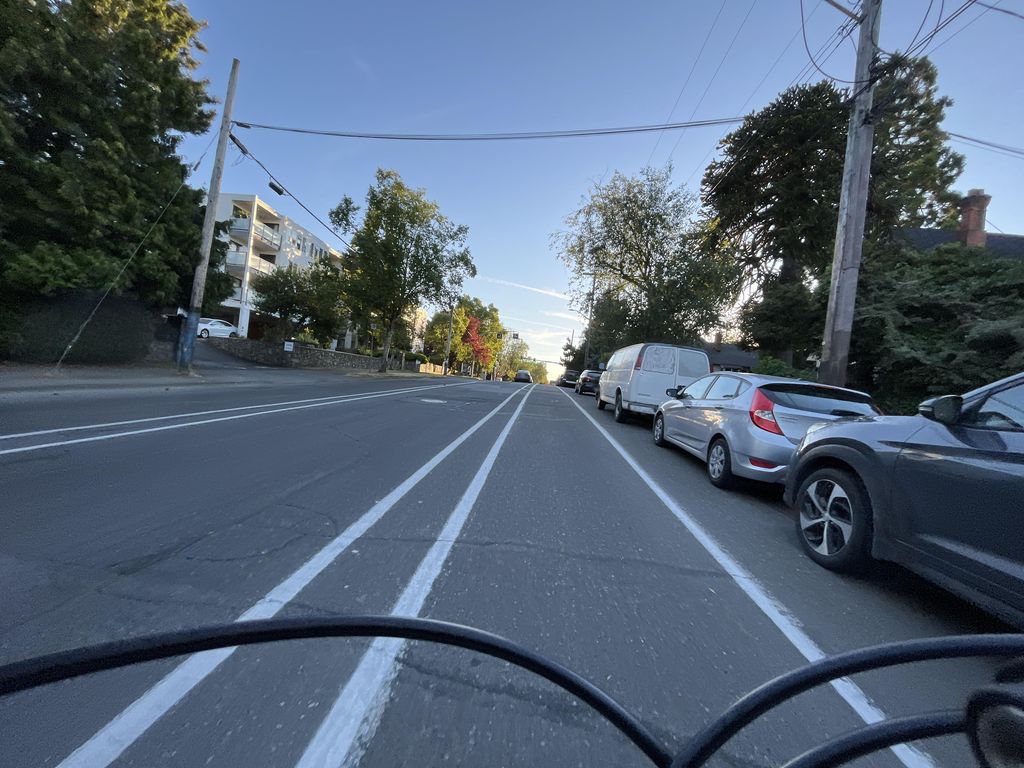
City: victoria